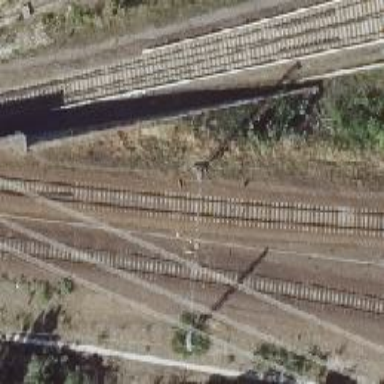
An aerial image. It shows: Milestone along the railway with catenary mast.